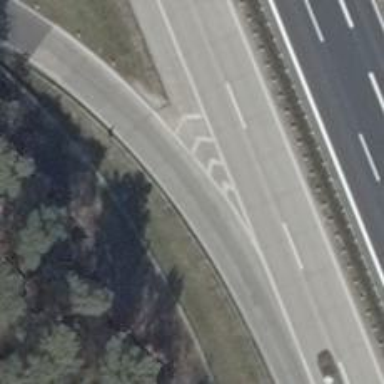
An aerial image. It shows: Concrete motorway link.